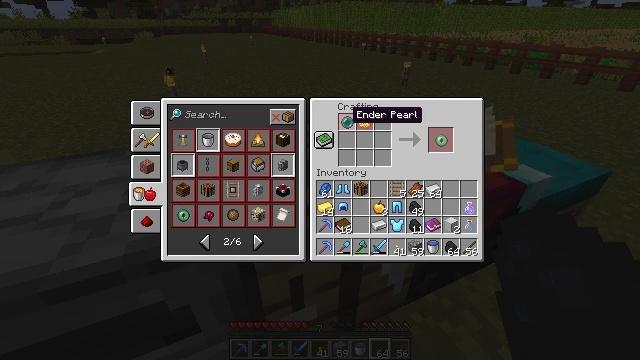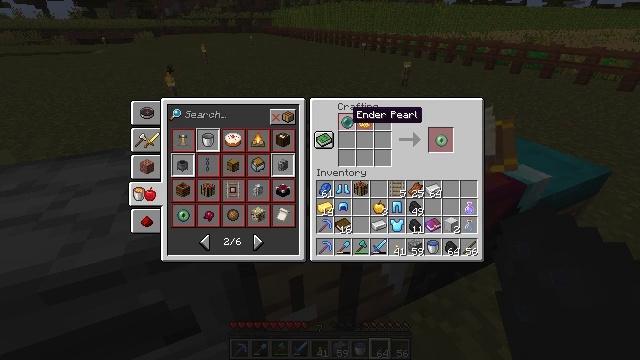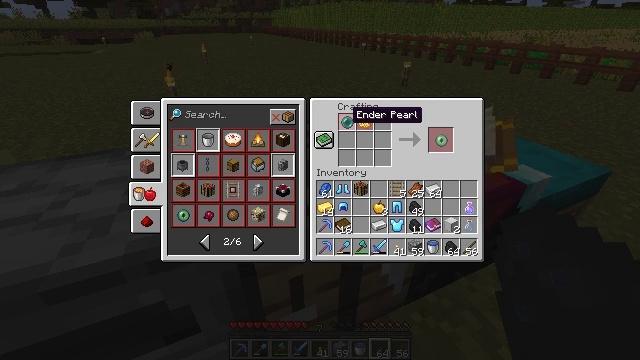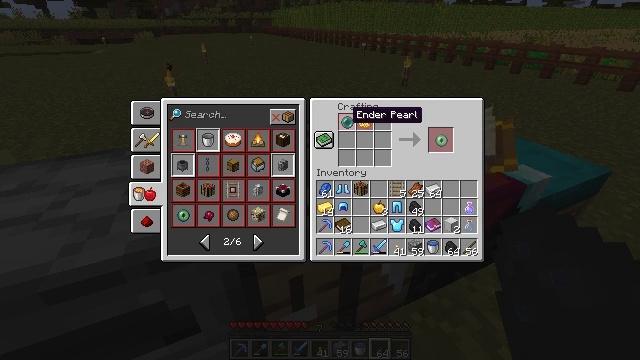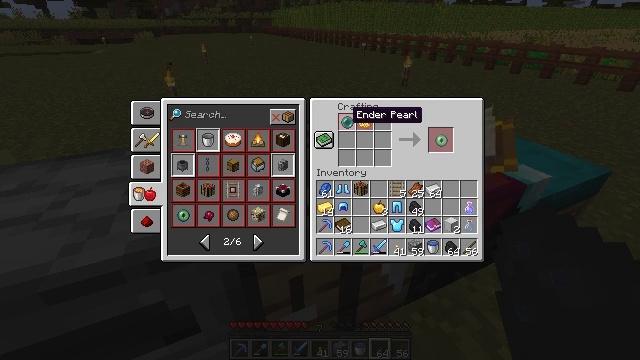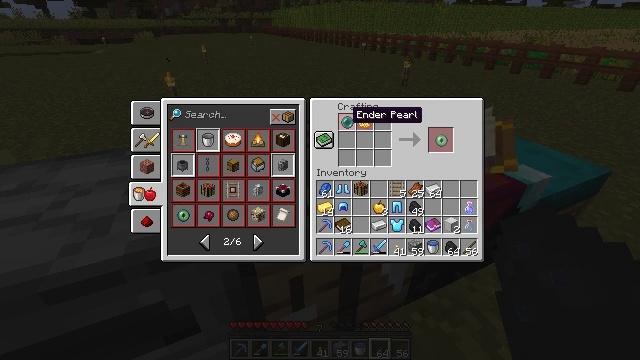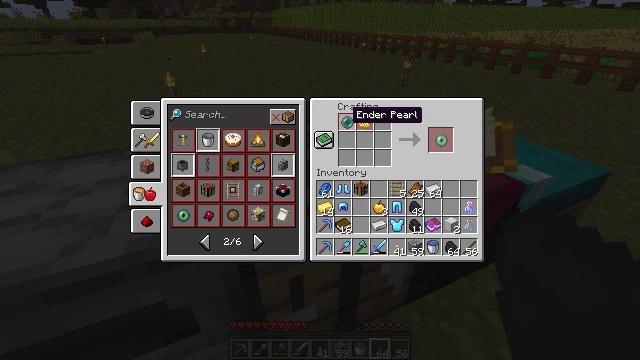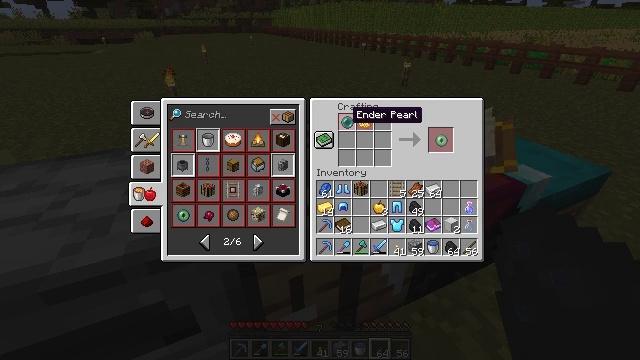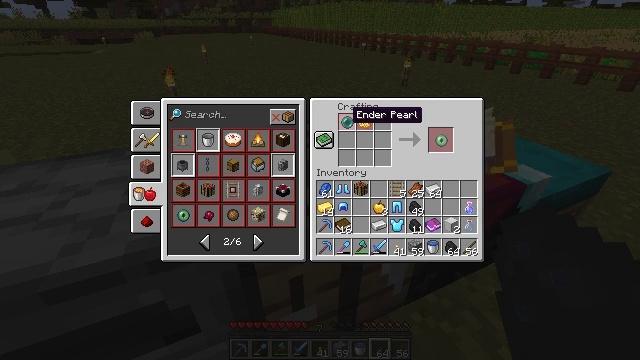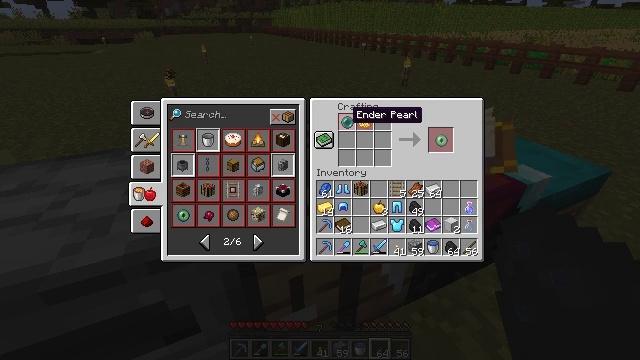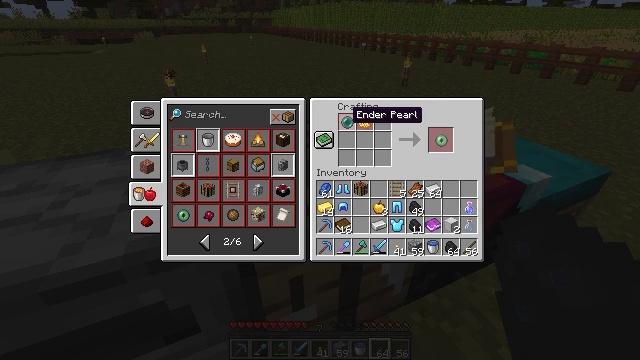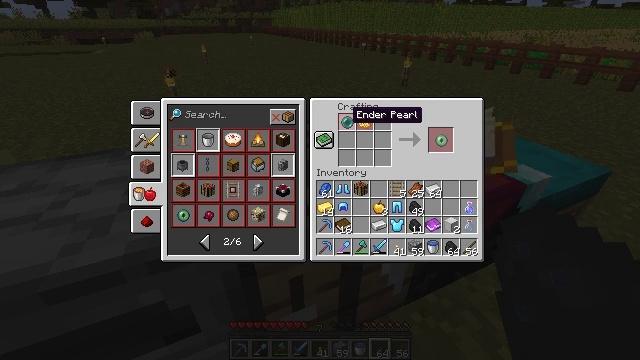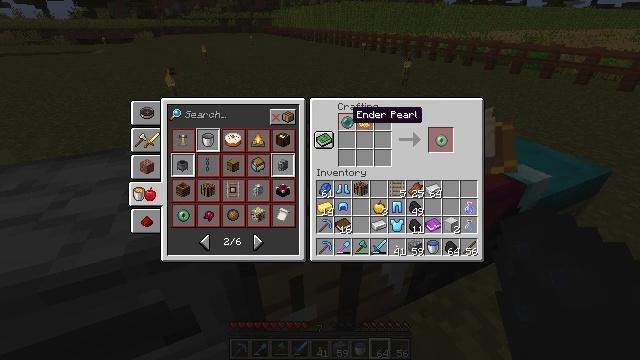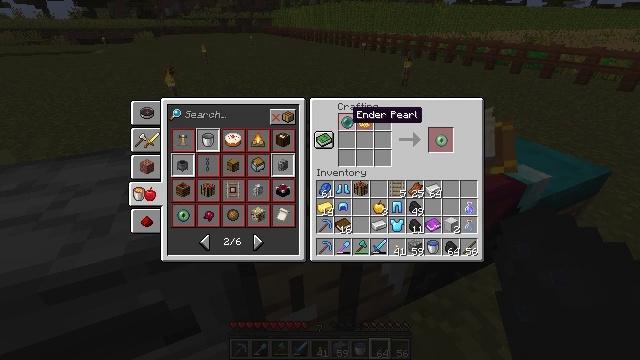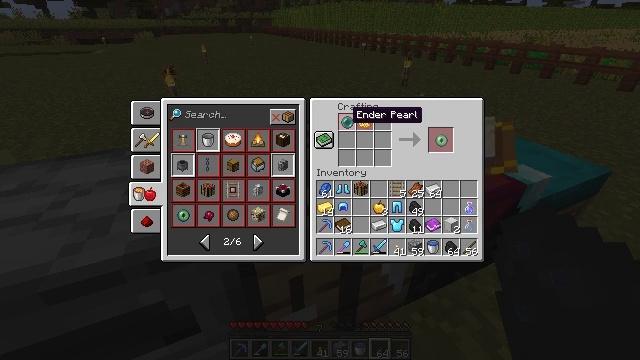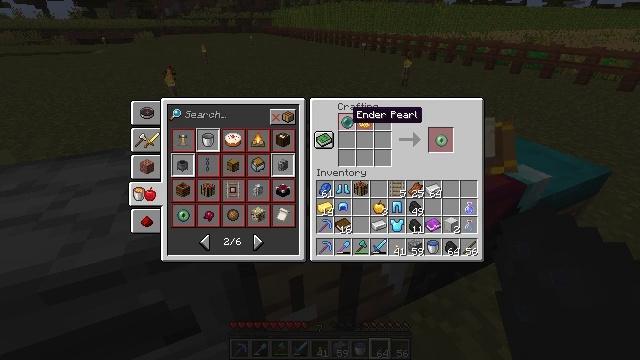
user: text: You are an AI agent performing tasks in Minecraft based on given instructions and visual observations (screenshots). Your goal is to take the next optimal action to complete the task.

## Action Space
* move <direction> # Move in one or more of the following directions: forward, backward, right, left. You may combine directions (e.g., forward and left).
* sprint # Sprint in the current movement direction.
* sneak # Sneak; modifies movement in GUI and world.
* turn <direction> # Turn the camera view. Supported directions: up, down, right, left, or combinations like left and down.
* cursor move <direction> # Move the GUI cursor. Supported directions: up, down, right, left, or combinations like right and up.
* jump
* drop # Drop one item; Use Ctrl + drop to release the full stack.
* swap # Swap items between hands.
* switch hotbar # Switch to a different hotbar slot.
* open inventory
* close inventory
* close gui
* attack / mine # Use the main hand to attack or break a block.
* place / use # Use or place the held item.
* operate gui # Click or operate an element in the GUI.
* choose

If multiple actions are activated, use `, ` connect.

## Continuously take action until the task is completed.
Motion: motion action
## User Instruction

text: Turn spider eye, mushroom, and sugar into a fermented spider eye.
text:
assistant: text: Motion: no_op
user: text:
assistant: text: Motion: no_op
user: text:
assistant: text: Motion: no_op
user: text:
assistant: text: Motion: no_op
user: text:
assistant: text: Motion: no_op
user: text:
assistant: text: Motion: no_op
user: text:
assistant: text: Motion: no_op
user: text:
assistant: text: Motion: no_op
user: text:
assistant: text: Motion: no_op
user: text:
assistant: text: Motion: no_op
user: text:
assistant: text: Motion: no_op
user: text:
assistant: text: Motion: no_op
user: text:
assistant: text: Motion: no_op
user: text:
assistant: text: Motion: no_op
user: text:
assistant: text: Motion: no_op
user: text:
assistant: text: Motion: no_op
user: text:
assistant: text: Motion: no_op
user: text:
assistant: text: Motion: no_op
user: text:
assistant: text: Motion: no_op
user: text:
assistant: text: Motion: no_op
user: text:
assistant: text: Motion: no_op
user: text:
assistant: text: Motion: no_op
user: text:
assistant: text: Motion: no_op
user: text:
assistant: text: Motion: no_op
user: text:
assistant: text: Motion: no_op
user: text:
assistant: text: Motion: no_op
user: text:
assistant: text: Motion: no_op
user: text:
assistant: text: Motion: no_op
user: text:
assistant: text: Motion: no_op
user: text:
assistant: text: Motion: no_op